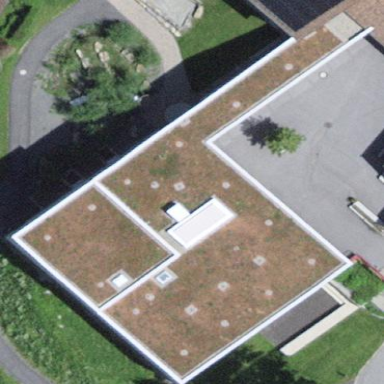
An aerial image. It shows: Kindergarten building.